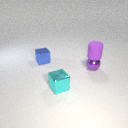
small blue metal cube behind small purple metal sphere